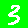
Digit: 3